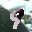
Label: 9